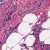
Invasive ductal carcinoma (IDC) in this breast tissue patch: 1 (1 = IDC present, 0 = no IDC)